Question: Im trying to get data from json. Actually it is working but i have a problem with listview.Im getting error.

Here is the code;
MainActivity.java
'''
public class MainActivity extends AppCompatActivity {
TextView txt;
Places places=new Places();
ListView listView;
List<Places> PlacesList=new ArrayList<>();
@Override
protected void onCreate(Bundle savedInstanceState) {
super.onCreate(savedInstanceState);
setContentView(R.layout.activity_main);
txt= (TextView) findViewById(R.id.text);
listView= (ListView) findViewById(R.id.listView);
listView.setBackgroundColor(Color.BLACK);
new getData().execute("https://api.foursquare.com/v2/venues/search?ll=41,29&oauth_token=01ZV1VDLE41USSRAYJUXOWNJ2MXYCAVN1I2PQFLFBCD40XYI&v=20160304");
}
public class getData extends AsyncTask<String,String,List <Places>> {
HttpURLConnection conn=null;
URL url=null;
BufferedReader bReader=null;
String name=null;
@Override
protected List<Places> doInBackground(String... params) {
try {
//BURADA URL'E BAGLANDIK
url=new URL(params[0]);
conn= (HttpURLConnection) url.openConnection();
conn.setRequestMethod("GET");
conn.setDoInput(true);
conn.connect();
//VERI OKUMAK ICIN STREAM KULLANACAZ
InputStream istream=conn.getInputStream();
bReader= new BufferedReader(new InputStreamReader(istream));
//VERI DEPOLAMAK ICIN StringBuffer
StringBuffer sBuffer=new StringBuffer();
String line="";
while((line=bReader.readLine())!=null){
sBuffer.append(line);
}
String JSONFinal=sBuffer.toString();
JSONObject jsonObject=new JSONObject(JSONFinal);
JSONArray jsonArray=jsonObject.getJSONObject("response").getJSONArray("venues");
StringBuffer finalBuffer=new StringBuffer();
for(int i=0;i<jsonArray.length();i++) {
JSONObject finalJsonObject = jsonArray.getJSONObject(i);
name = finalJsonObject.getString("name");
places.setName(name);
PlacesList.add(places);
}
return PlacesList;
} catch (MalformedURLException e) {
e.printStackTrace();
} catch (IOException e) {
e.printStackTrace();
} catch (JSONException e) {
e.printStackTrace();
}
finally {
conn.disconnect();
}
return null;
}
@Override
protected void onPostExecute( List<Places> PlacesList) {
super.onPostExecute(PlacesList);
ArrayAdapter adapter= new ArrayAdapter<Places>(getApplicationContext(),android.R.layout.simple_list_item_1,PlacesList);
listView.setAdapter(adapter);
}
}
'''
Places.java
'''
public class Places {
int id,lat,lng;
String name;
public String getName() {
return name;
}
public void setName(String name) {
this.name = name;
}
}
'''
So what is the problem?
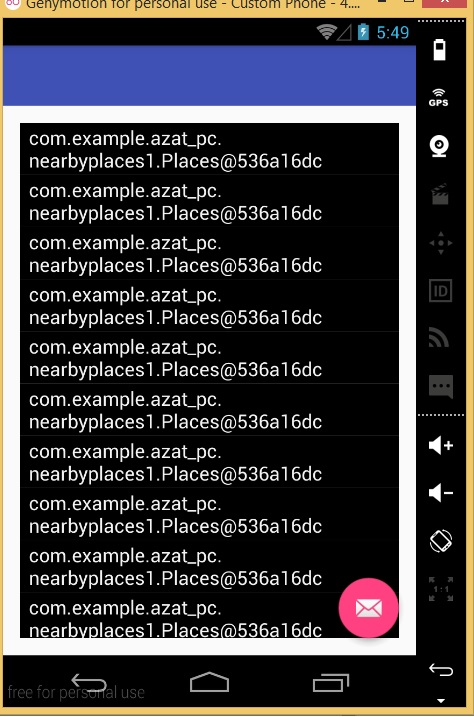
Answer: It displays like that because you have passed 'Places' object to your list view, and you haven't provided which fields to show in your list view from 'Places' object , you should probably provide 'toString()' method in your 'Places' object to see your list with name or you should create your own adapter implementation
To see your listview with names
add this in your 'Places' class
'''
public void toString(){
return name;
}
'''